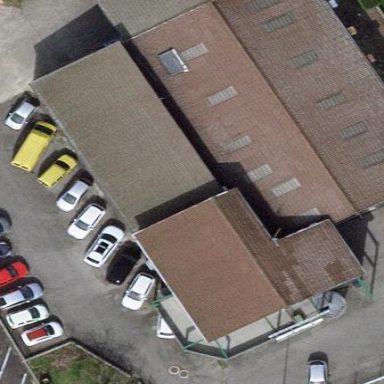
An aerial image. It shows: Industrial building.